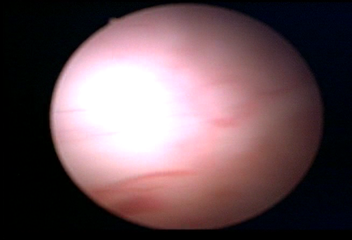
Modality: WLC
Class: Normal mucosa
Bladder cancer association: No